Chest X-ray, PA view. Patient: 25 years old, sex M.
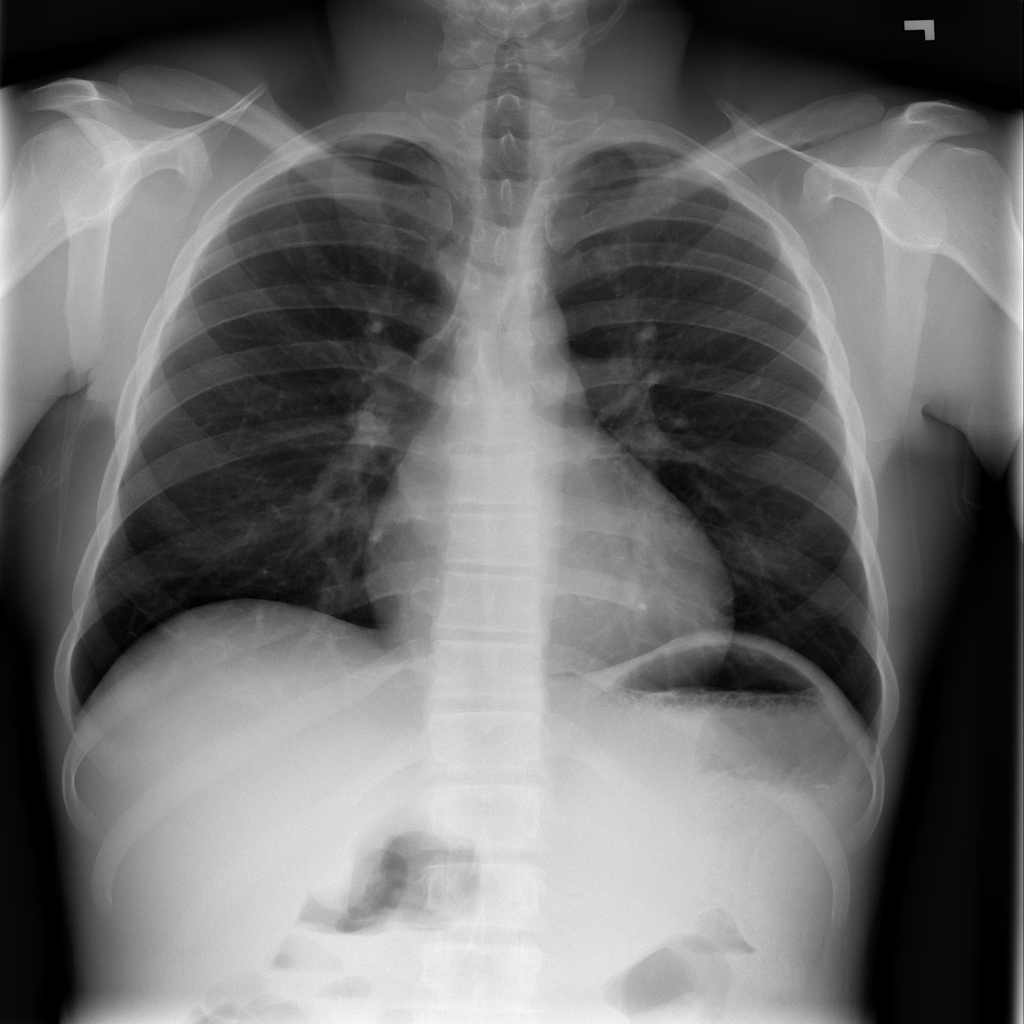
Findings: Atelectasis